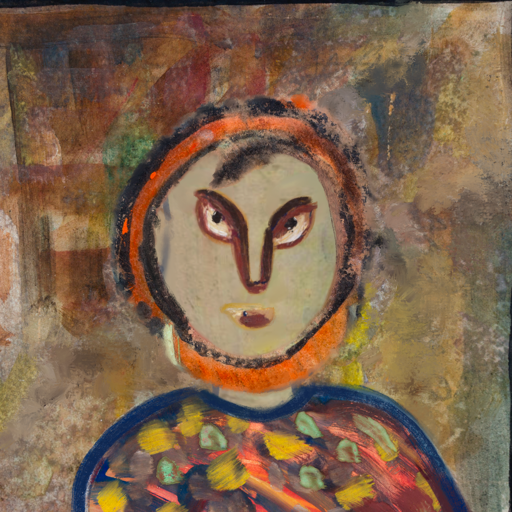
Background: Mosgoul, Head And Neck Front: Hill_Girl, Face Front: After_Raid, Bust: Mother_And_Son_Mother, Hair Front: Childish, Head Accessory: Blank, Second Necklace: Blank, Necklace: Blank, Baby: Blank